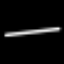
Label: line